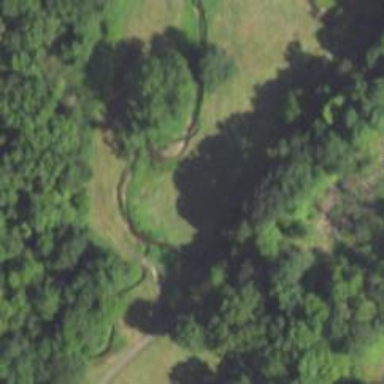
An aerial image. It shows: Bridge on golf cart path.